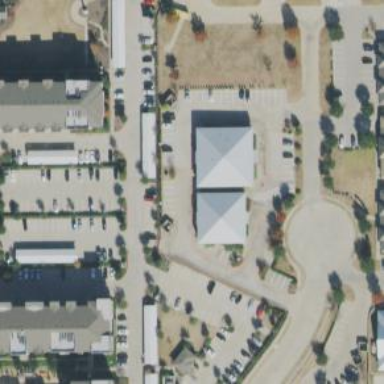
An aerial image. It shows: Clinic.